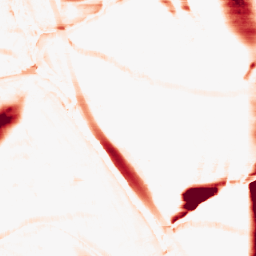
Category: morphological
Decomposition family: morphological_rect
Decomposition parameters: operation: opening
width: 50
height: 10
Upsampling method: bilinear
Upsampling parameters: scale: 8
Upsampling scale: 8